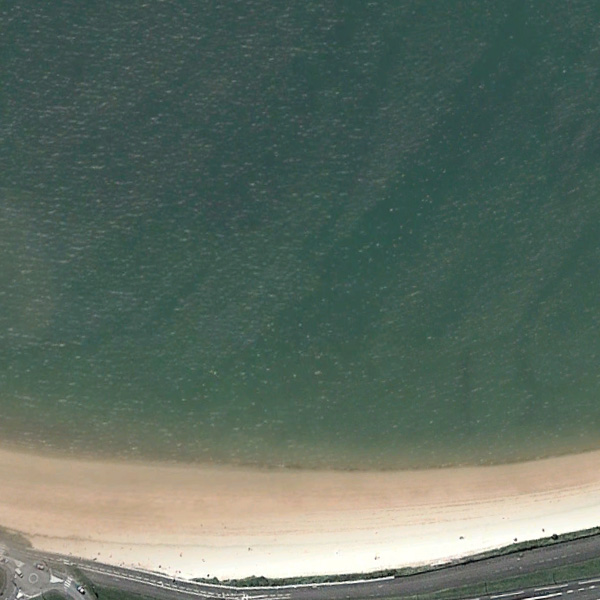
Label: Beach